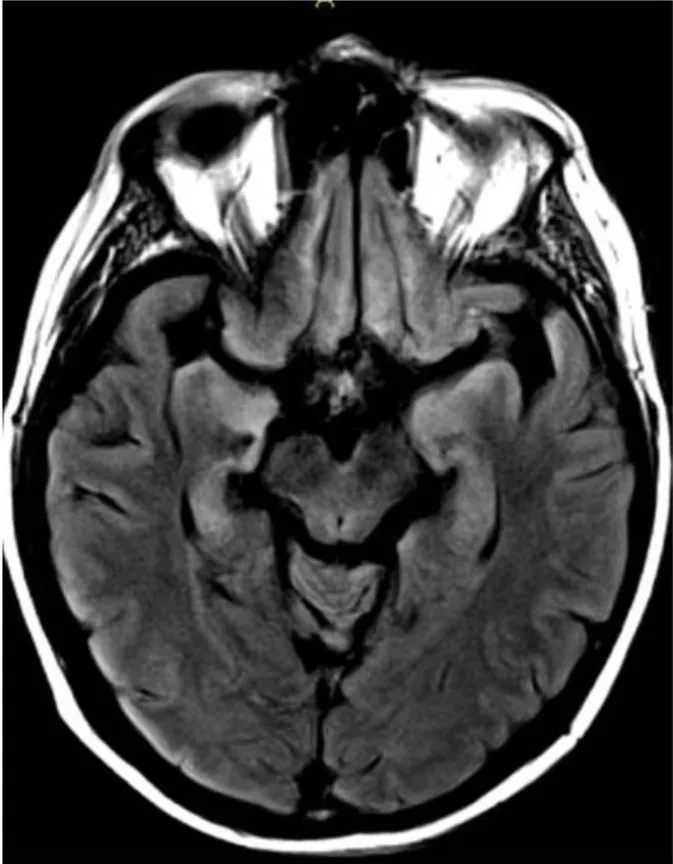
MRI Brain: Increased symmetric T2/FLAIR signal in medial temporal, hippocampi, medial thalamus, and insular regions.
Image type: radiology (mri)